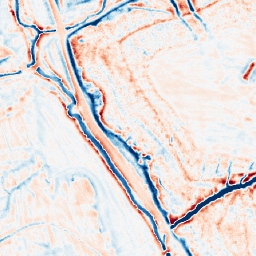
Category: edge_preserving
Decomposition family: bilateral
Decomposition parameters: d: 15
sigma_color: 100
sigma_space: 150
Upsampling method: area
Upsampling parameters: scale: 2
Upsampling scale: 2